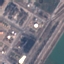
Land use / land cover class: Industrial